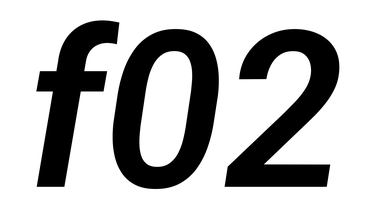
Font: Roboto-Italic_SemiBold_Italic